Question: I have trouble finding the problem with the function below. The first parameters is a string containing ANSI
color codes and the second parameter is a boolean.
If the boolean is set to 'false', a full remove is made on the string.
If the boolean is set to 'true', a loop convert every color codes into something easier for me to parse later.
I suspect the 'RegExp' being the problem as it is confused between 1;33 and 0;31 for some reason.
'''
var colorReplace = function( input, replace ) {
var replaceColors = {
"0;31" : "{r",
"1;31" : "{R",
"0;32" : "{g",
"1;32" : "{G",
"0;33" : "{y",
"1;33" : "{Y",
"0;34" : "{b",
"1;34" : "{B",
"0;35" : "{m",
"1;35" : "{M",
"0;36" : "{c",
"1;36" : "{C",
"0;37" : "{w",
"1;37" : "{W",
"1;30" : "{*",
"0" : "{x"
};
if ( replace )
{
for( k in replaceColors )
{
//console.log( "\[" + k + "m" + replaceColors[ k ] );
var re = new RegExp( "\[[" + k + "]*m", "g" );
input = input.replace( re, replaceColors[ k ] );
}
} else {
input = input.replace( /\[[0-9;]*m/g, "" );
}
return input;
};
console.log( "abcdefghijkl" );
console.log( colorReplace( "abcdefghijkl", true ) );
'''
The actual output is:

Where it should be 'abcd{Gefgh{Yijkl'
Anyone know what's wrong now?
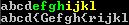
Answer: Your Regex was wrong. It should be '"\033\[" + k + "m"', not '"\[[" + k + "]*m"'.